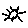
Label: sun